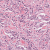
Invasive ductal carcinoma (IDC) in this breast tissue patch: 1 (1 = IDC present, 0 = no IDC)